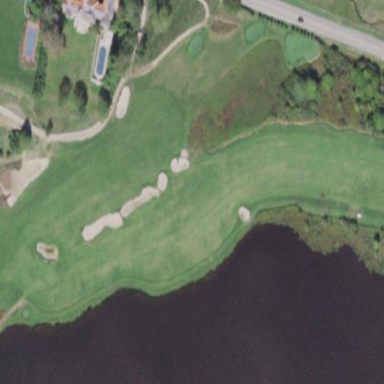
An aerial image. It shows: Rough grassy area used for golf.